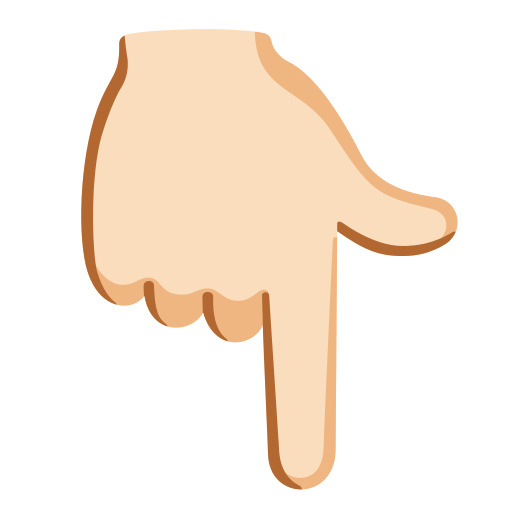
Emoji: 👇🏻